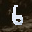
Label: 6